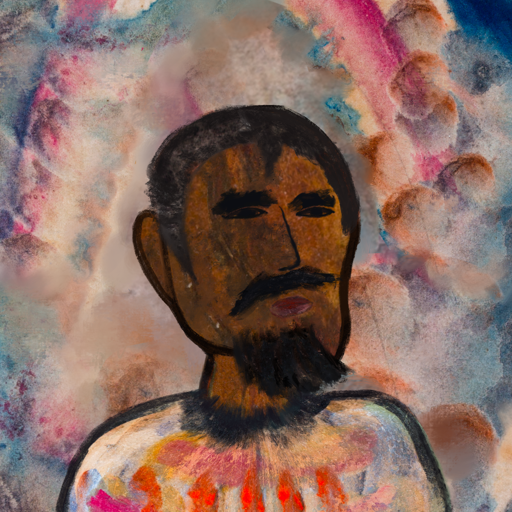
Background: Rupkatha, Head And Neck Side: Mosgoul, Face Side: Mosgoul, Bust: Childish, Hair Side: Roy_Bahadur, Head Accessory: Blank, Second Necklace: Blank, Necklace: Blank, Baby: Blank